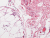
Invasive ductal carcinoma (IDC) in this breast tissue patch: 0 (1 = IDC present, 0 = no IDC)